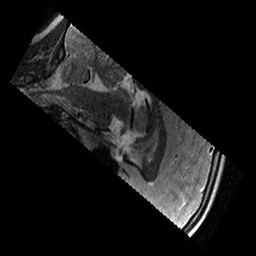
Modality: T2w
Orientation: sagittal
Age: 9
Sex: female
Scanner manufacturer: siemens
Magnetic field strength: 3 T
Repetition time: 9.23 s
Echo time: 0.067 s